Question: I am new open to Android Studio.
I was trying to import the OpenCV SDK into Android Studio to be used as a library.
This is not working.
I am using Android Studio 0.8.6 and OpenCV 2.4.9 versions.
Using Ubuntu 14.04 OS.
Please help me through this.
Thank you.

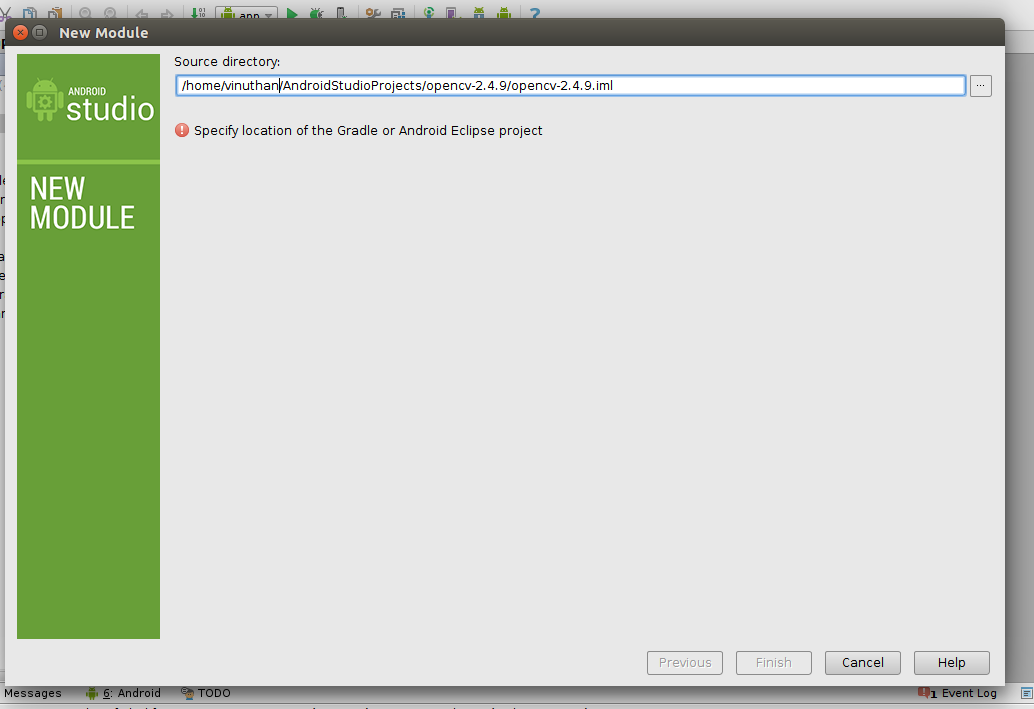
Answer: I had got it all wrong!
I had to download OpenCV for Android SDK which I had missed. Had downloaded OPENCV SDK.
It's working now.